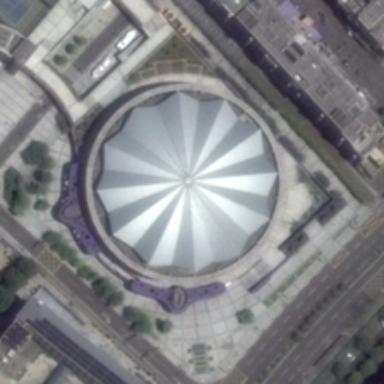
Several buildings are around a center building .